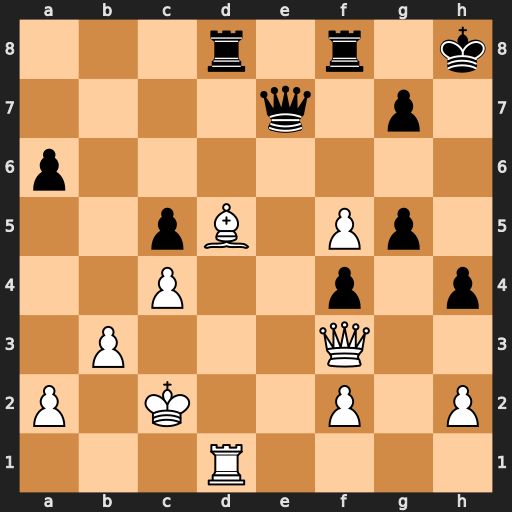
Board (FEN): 3r1r1k/4q1p1/p7/2pB1Pp1/2P2p1p/1P3Q2/P1K2P1P/3R4
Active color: w
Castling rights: -
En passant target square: -
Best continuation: Qh5#